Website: crate-barrel
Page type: customer-info-address
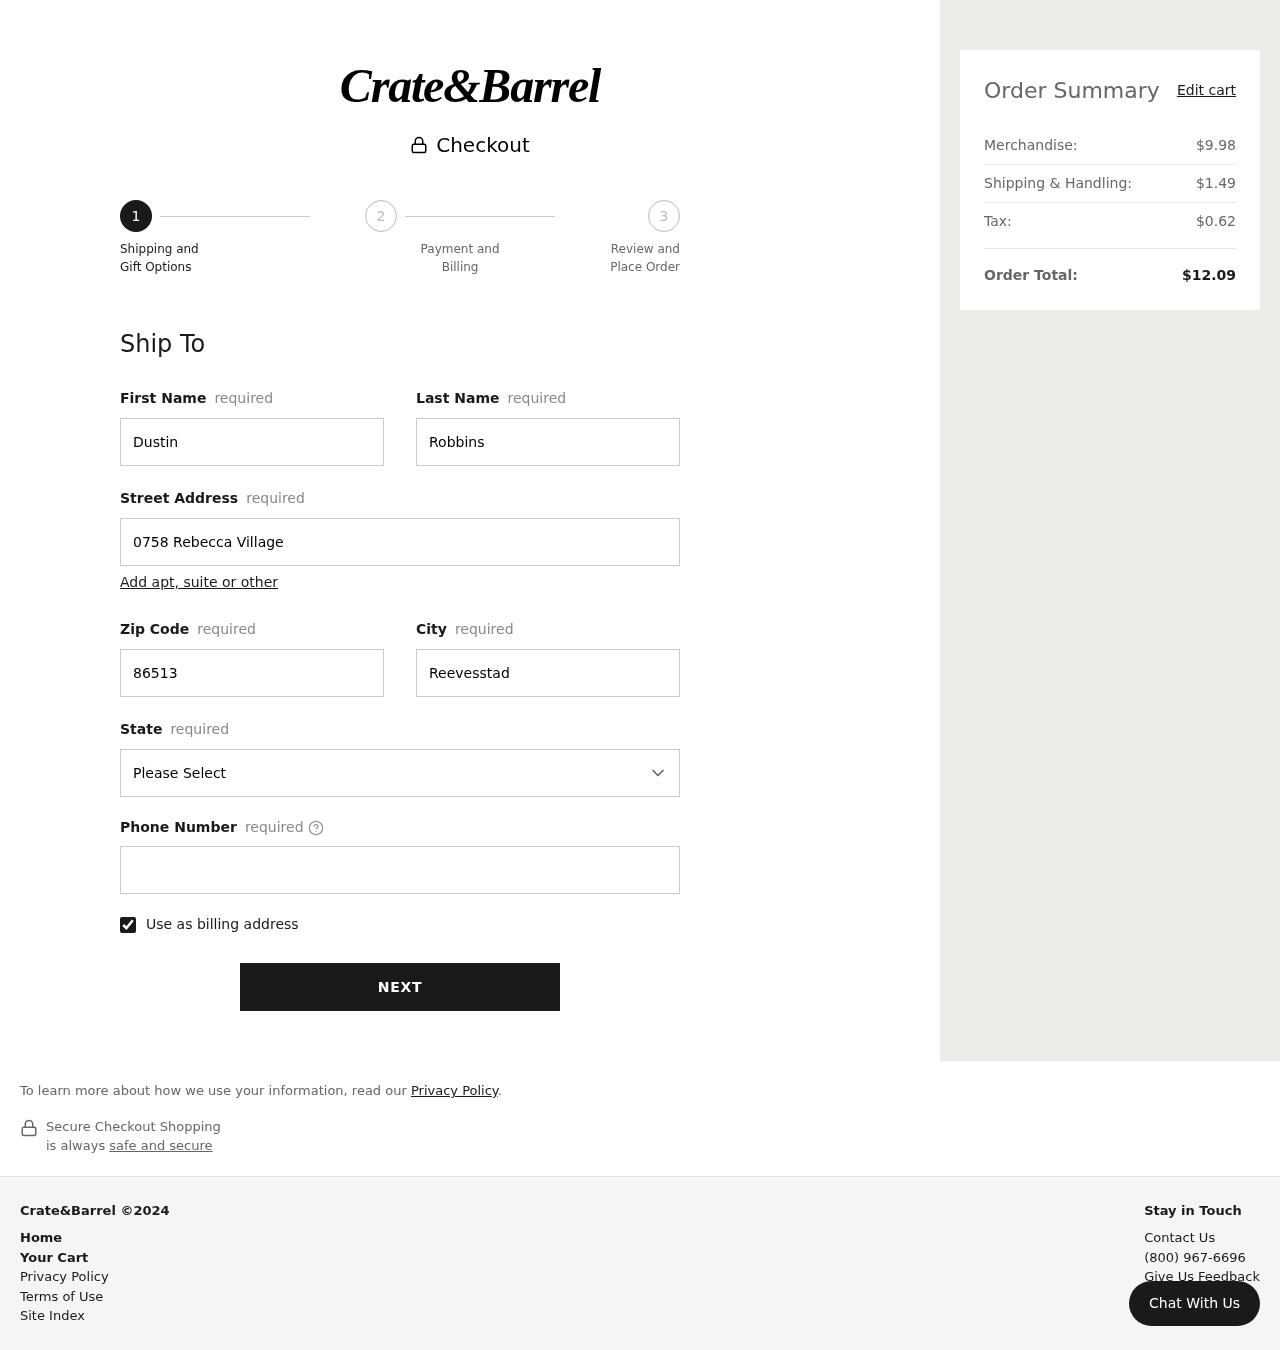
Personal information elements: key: PII_CITY
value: Reevesstad
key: PII_FIRSTNAME
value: Dustin
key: PII_LASTNAME
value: Robbins
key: PII_PHONE
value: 2033886750
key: PII_POSTCODE
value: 86513
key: PII_STATE
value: Michigan
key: PII_STREET
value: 0758 Rebecca Village
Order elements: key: ORDER_SUBTOTAL
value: $9.98
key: ORDER_SHIPPING_COST
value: $1.49
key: ORDER_TAX
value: $0.62
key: ORDER_TOTAL
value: $12.09